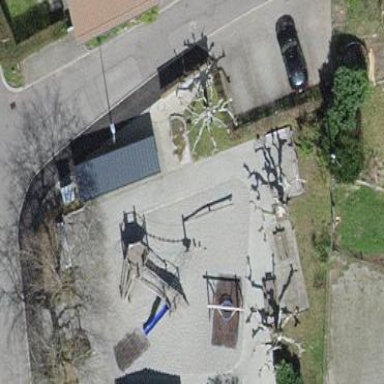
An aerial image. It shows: Playground area for leisure activities on the land.